Question: first of all, sorry for the non-relevant title but I don't know how to exactly define it.
I would like to implement a tutorial like the one illustrated in the picture here below

how can I do that in iOS? Is there any framework, library, example or standard procedure to implement such tutorial? Or is it just a picture added on top of the main view?
Thanks!
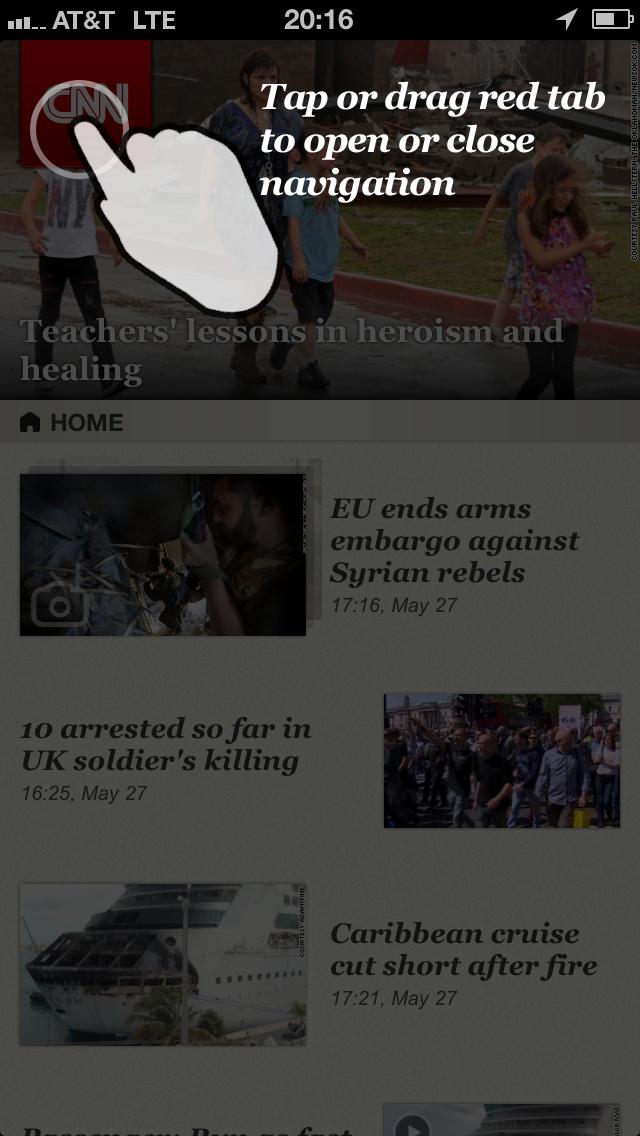
Answer: Have a look at some of <URL>. You should be able to get a good idea of how to approach this. Essentially, you are going to want to create a partially transparent Image and overlay that on the relevant view when you wish the tutorial to display. Create a tappable "hit zone" that covers the entire area of the image, so that a user can dismiss the overlay with a single tap.
Good Luck with your project!